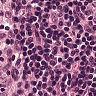
Metastatic tissue present: no